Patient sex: M
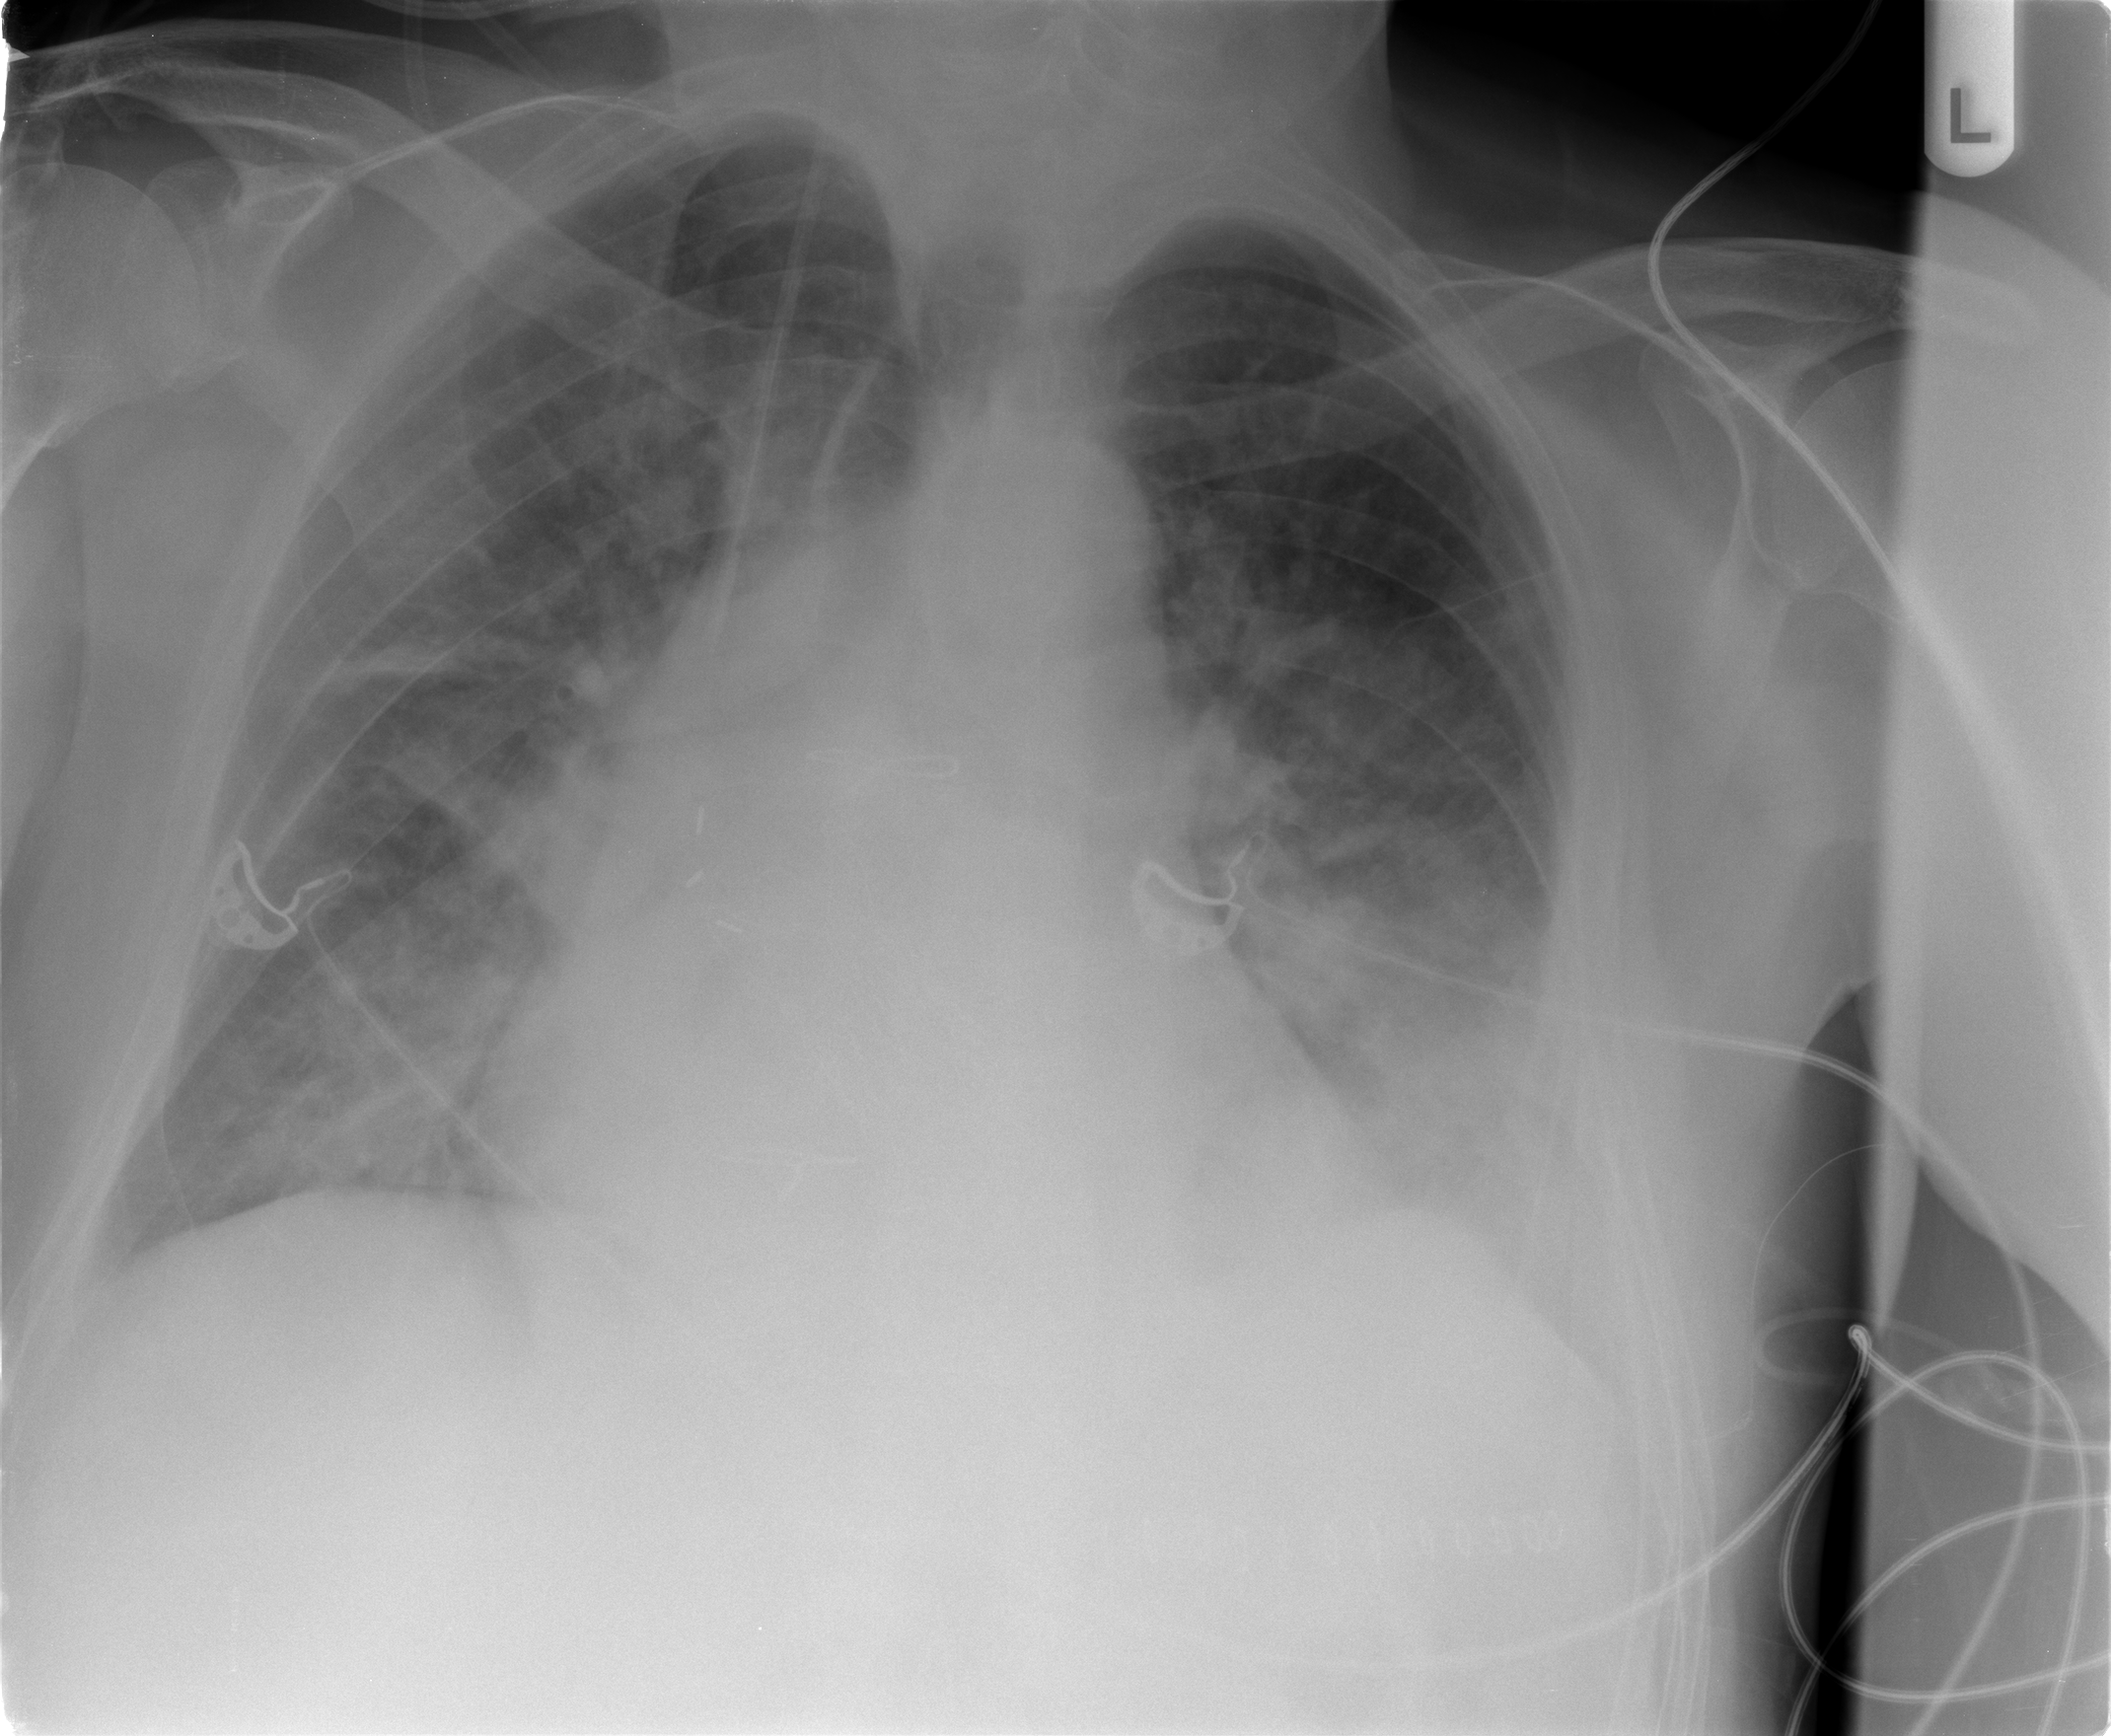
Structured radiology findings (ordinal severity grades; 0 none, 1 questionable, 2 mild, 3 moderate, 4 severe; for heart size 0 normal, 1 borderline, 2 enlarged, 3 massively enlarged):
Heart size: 1
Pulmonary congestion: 2
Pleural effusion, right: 0
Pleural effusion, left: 2
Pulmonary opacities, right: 3
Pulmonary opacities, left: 3
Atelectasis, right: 2
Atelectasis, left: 2